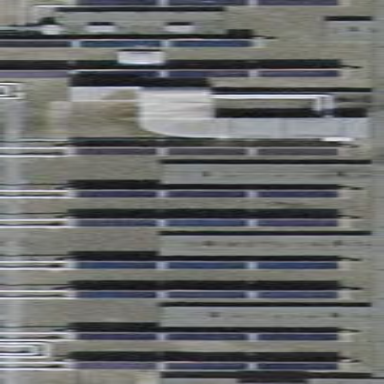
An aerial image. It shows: Solar power generator located on the roof. It is solar thermal collector.